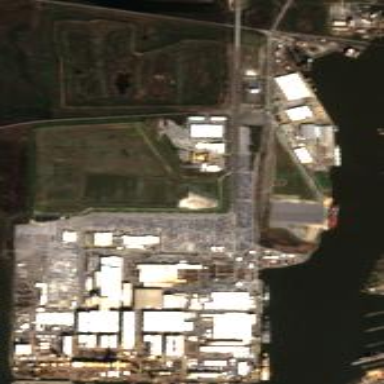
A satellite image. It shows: Industrial area designated as shipyard.